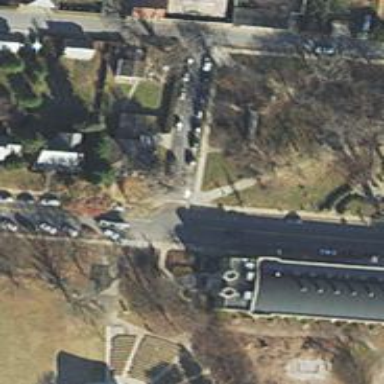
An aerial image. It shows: Residential road with separate asphalt sidewalk.